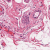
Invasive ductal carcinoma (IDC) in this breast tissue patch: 0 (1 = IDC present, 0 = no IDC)